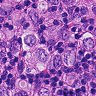
Metastatic tissue present: yes